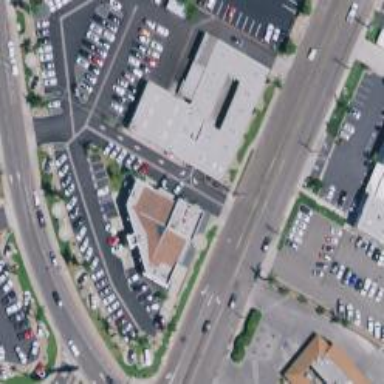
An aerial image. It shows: Car shop within retail area.